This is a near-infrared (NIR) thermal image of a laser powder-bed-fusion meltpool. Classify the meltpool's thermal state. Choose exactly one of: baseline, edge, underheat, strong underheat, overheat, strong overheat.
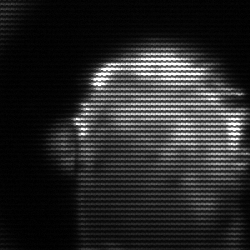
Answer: baseline